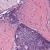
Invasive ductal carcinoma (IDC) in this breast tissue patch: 0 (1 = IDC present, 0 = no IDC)